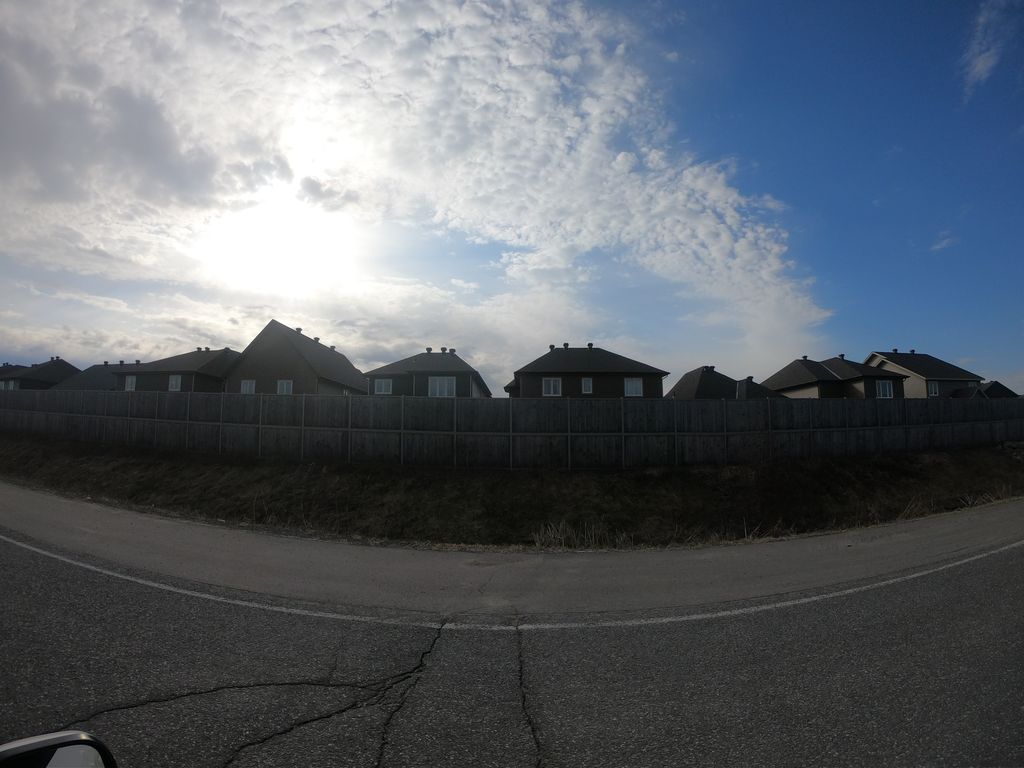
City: ottawa-gatineau